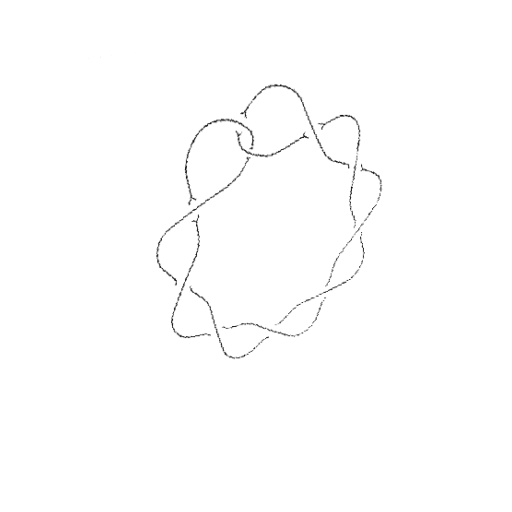
Crossing number: 10